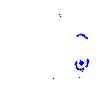
Particle: electron